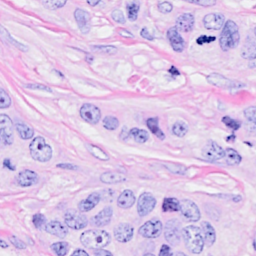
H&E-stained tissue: Breast